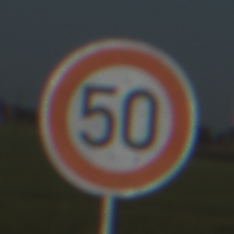
Verkehrszeichen: Geschwindigkeit50
Umgebung: Outdoor, Nature
Tageszeit: MorningAfternoon
Wetter: Clear
Licht: Natural
Jahreszeit: NotSpecified
Kontrast: HighContrast